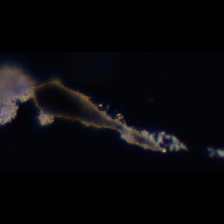
Taxon: Unknown_detritus
Group: Unknown